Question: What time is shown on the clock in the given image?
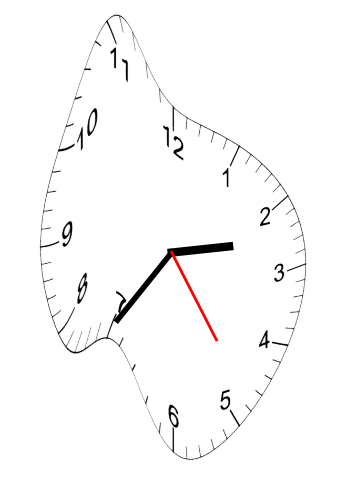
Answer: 02:35:24